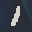
Label: 1